Field crop: maize
Growth stage: 2
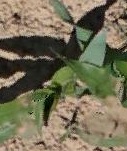
Species: maize